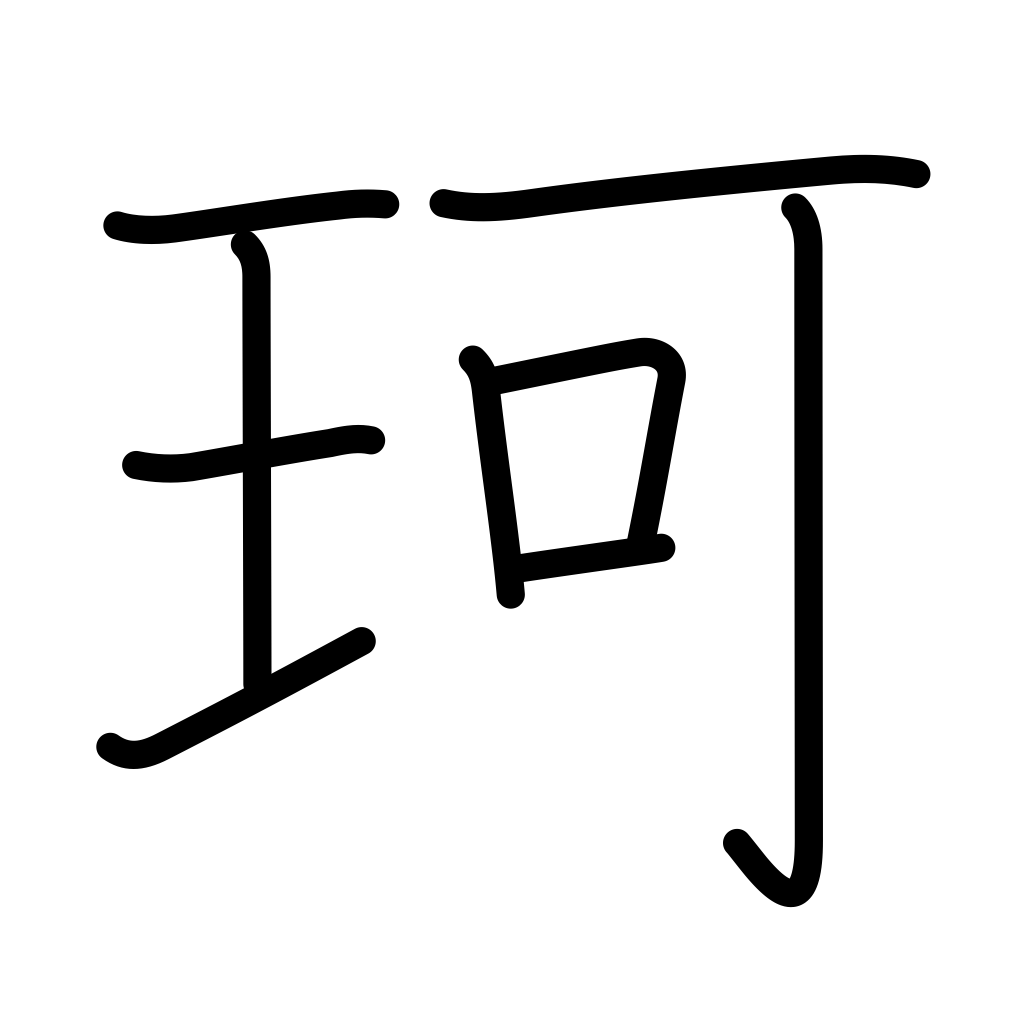
Meaning: jewel